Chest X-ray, PA view. Patient: 41 years old, sex F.
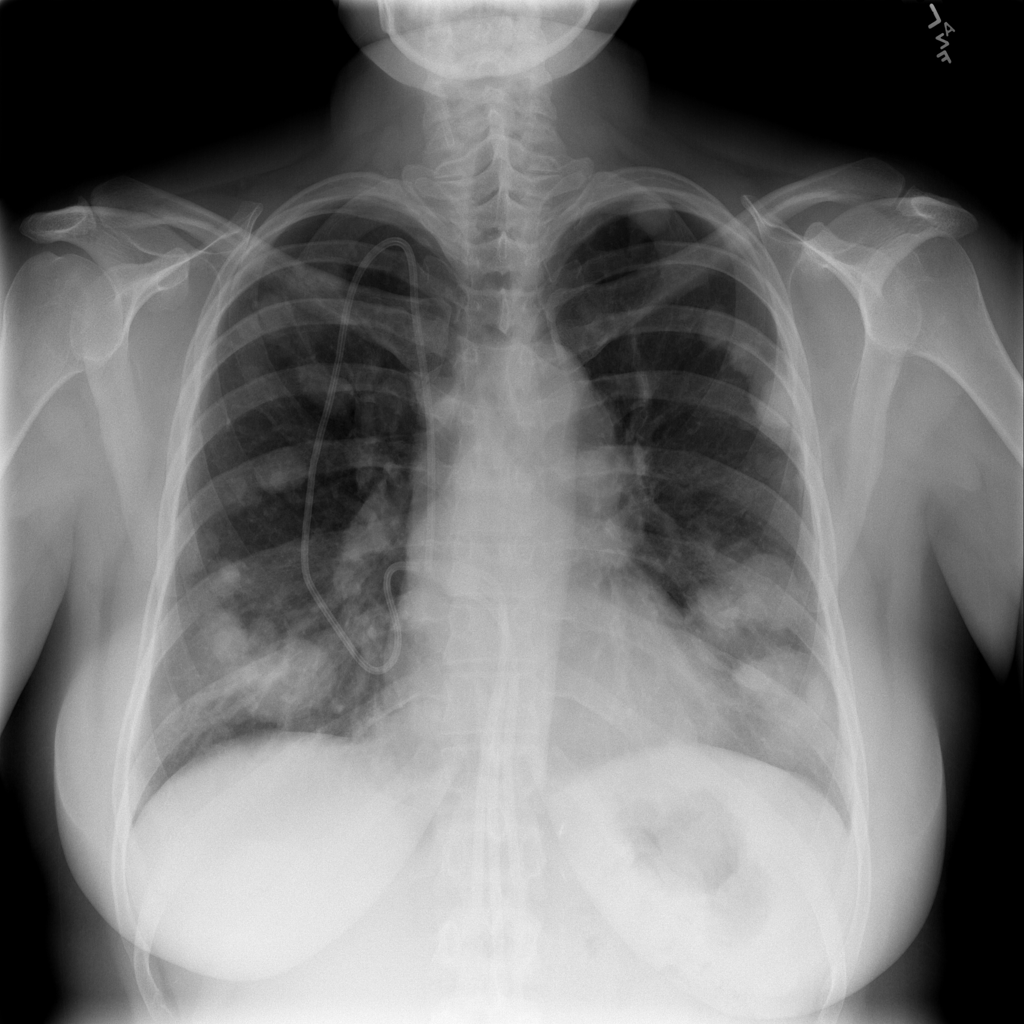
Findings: Infiltration, Mass